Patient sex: F
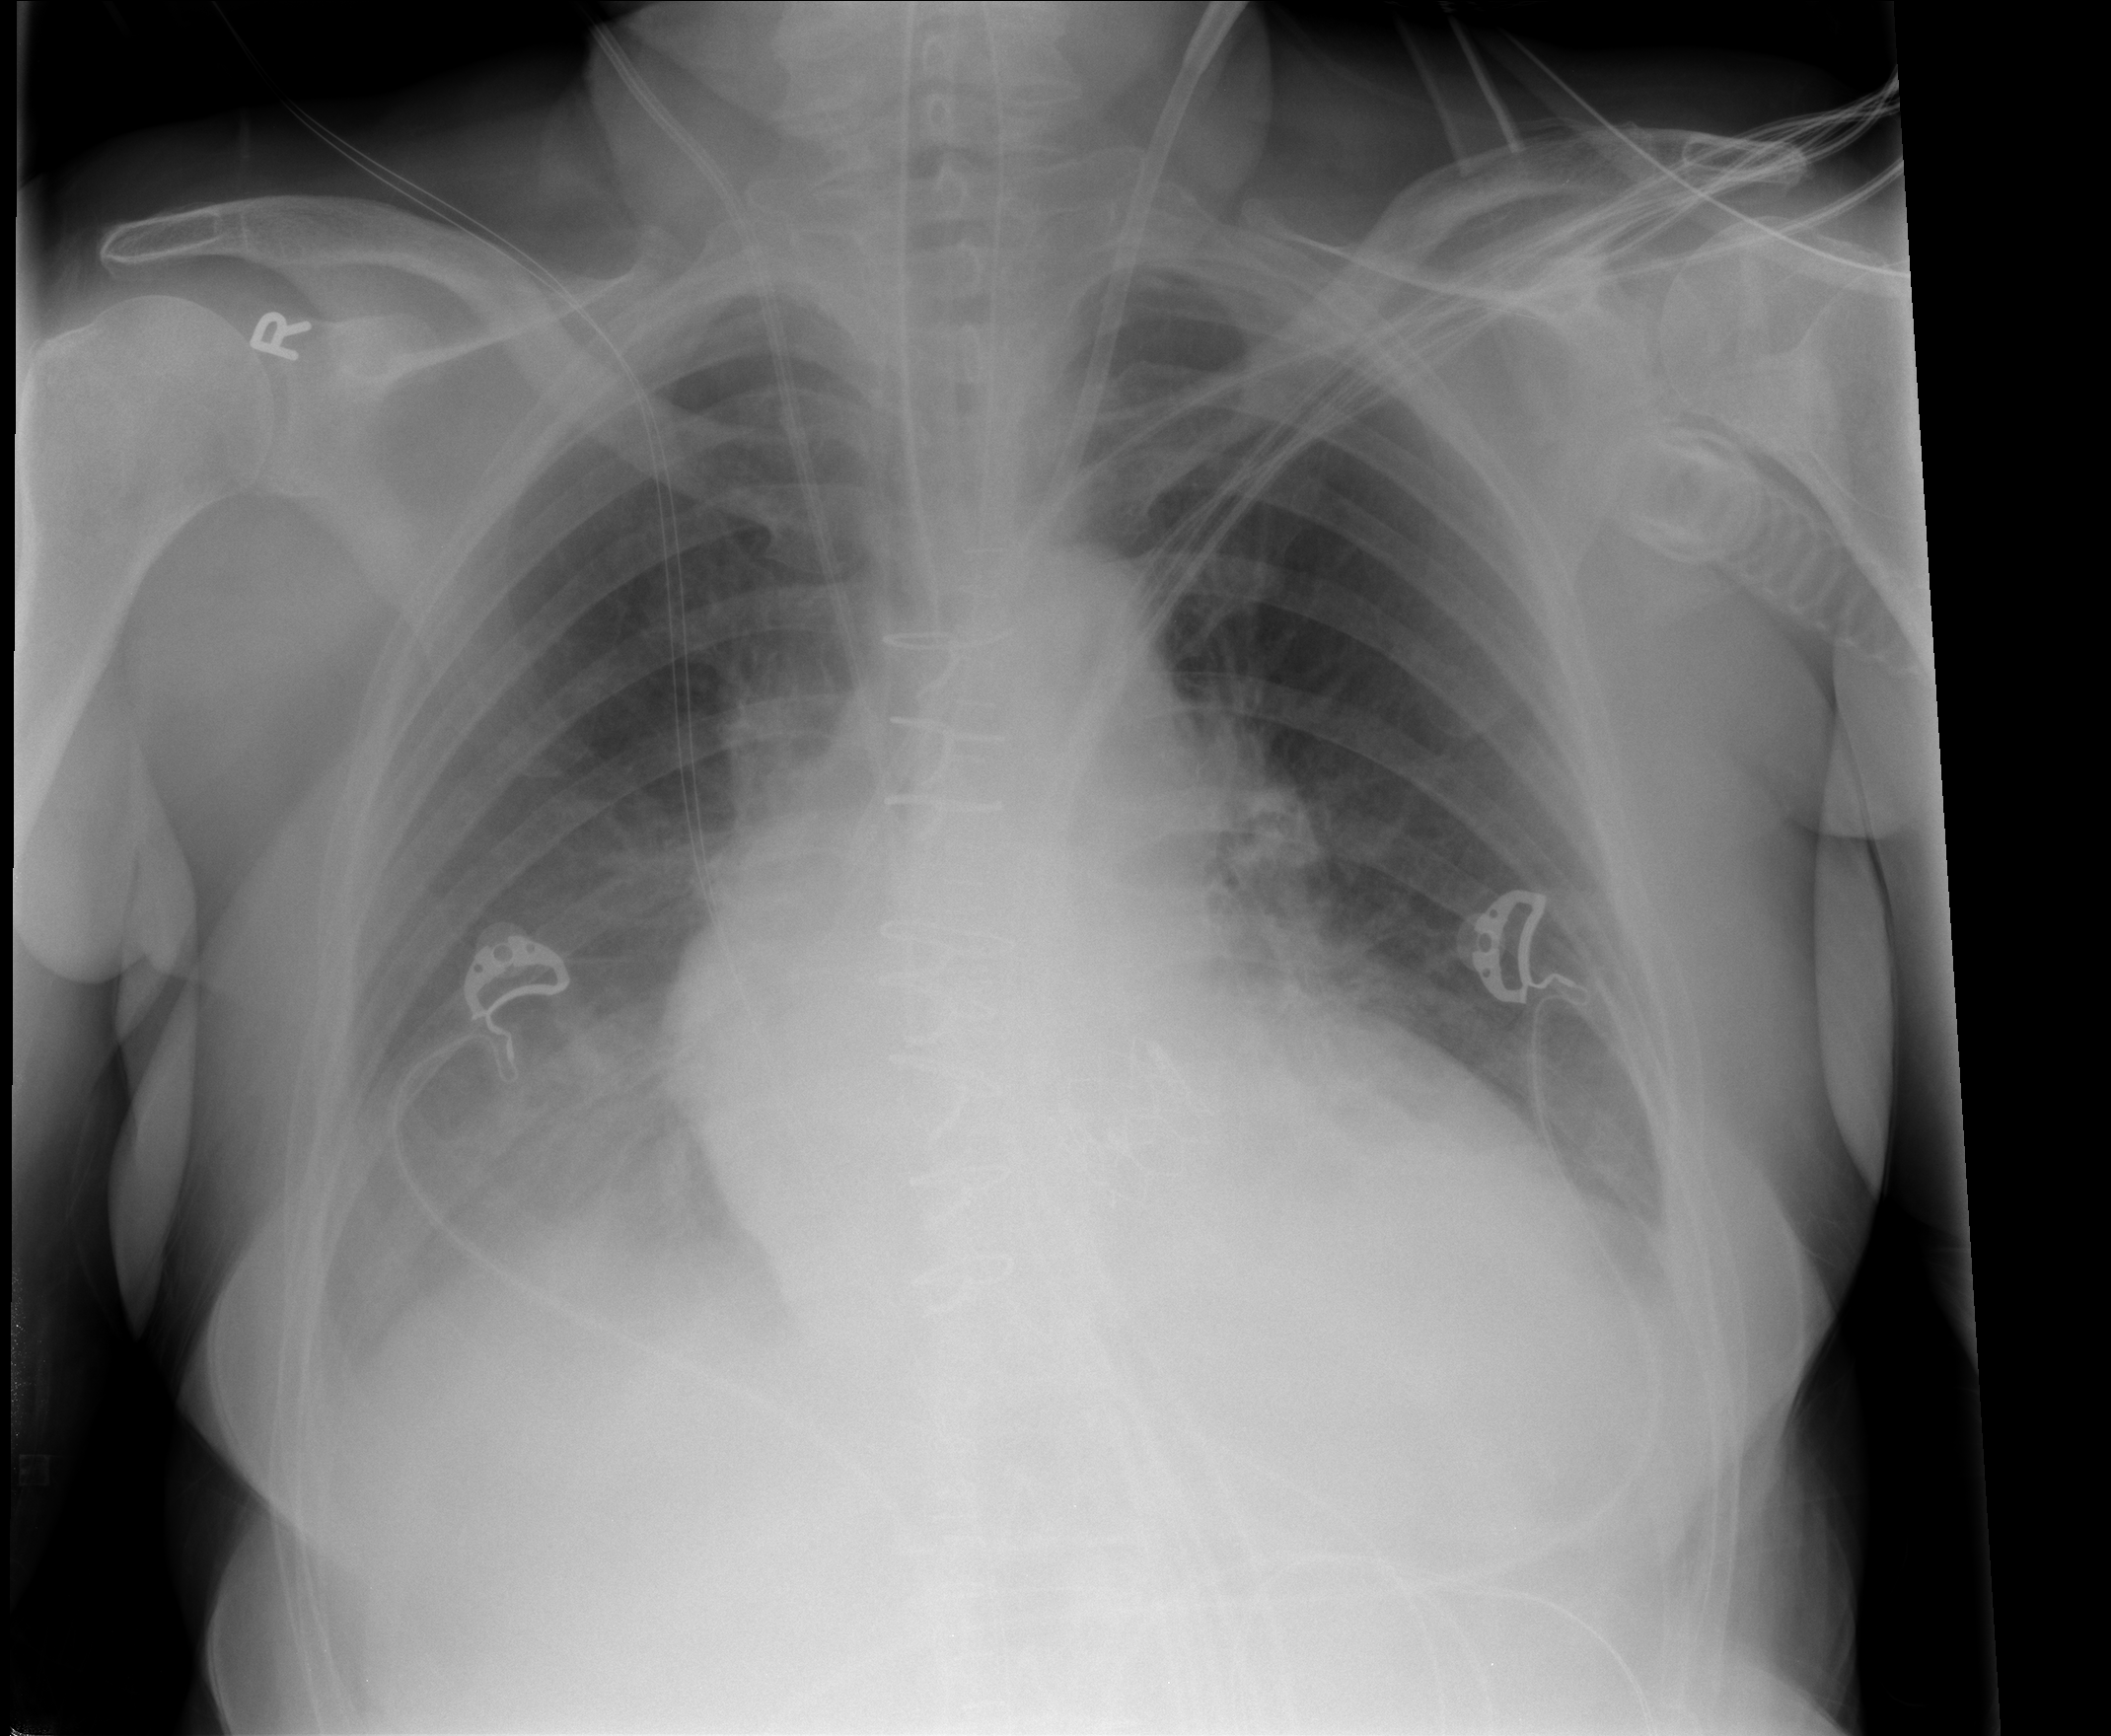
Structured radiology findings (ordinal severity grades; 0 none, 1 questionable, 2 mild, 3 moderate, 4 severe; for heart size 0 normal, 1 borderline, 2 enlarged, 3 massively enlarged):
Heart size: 2
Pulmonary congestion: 1
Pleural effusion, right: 1
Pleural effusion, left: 2
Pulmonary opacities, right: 2
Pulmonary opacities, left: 0
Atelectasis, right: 2
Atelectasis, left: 2